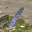
Label: 1